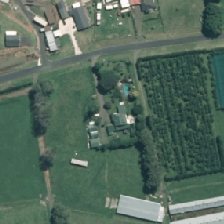
Land cover: urban_build_up